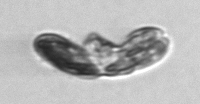
Label: Karenia